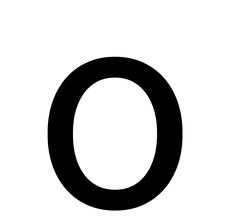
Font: Roboto_Regular